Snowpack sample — Loveland Pass, Silver Plume, Colorado, USA (2/11/26, 12:00 PM MST)
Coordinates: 39.663, -105.886
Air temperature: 35 °F
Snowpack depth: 82 cm
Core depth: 10 cm
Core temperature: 17.6 °F
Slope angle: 13°, slope face: 12°
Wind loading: high
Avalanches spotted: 1
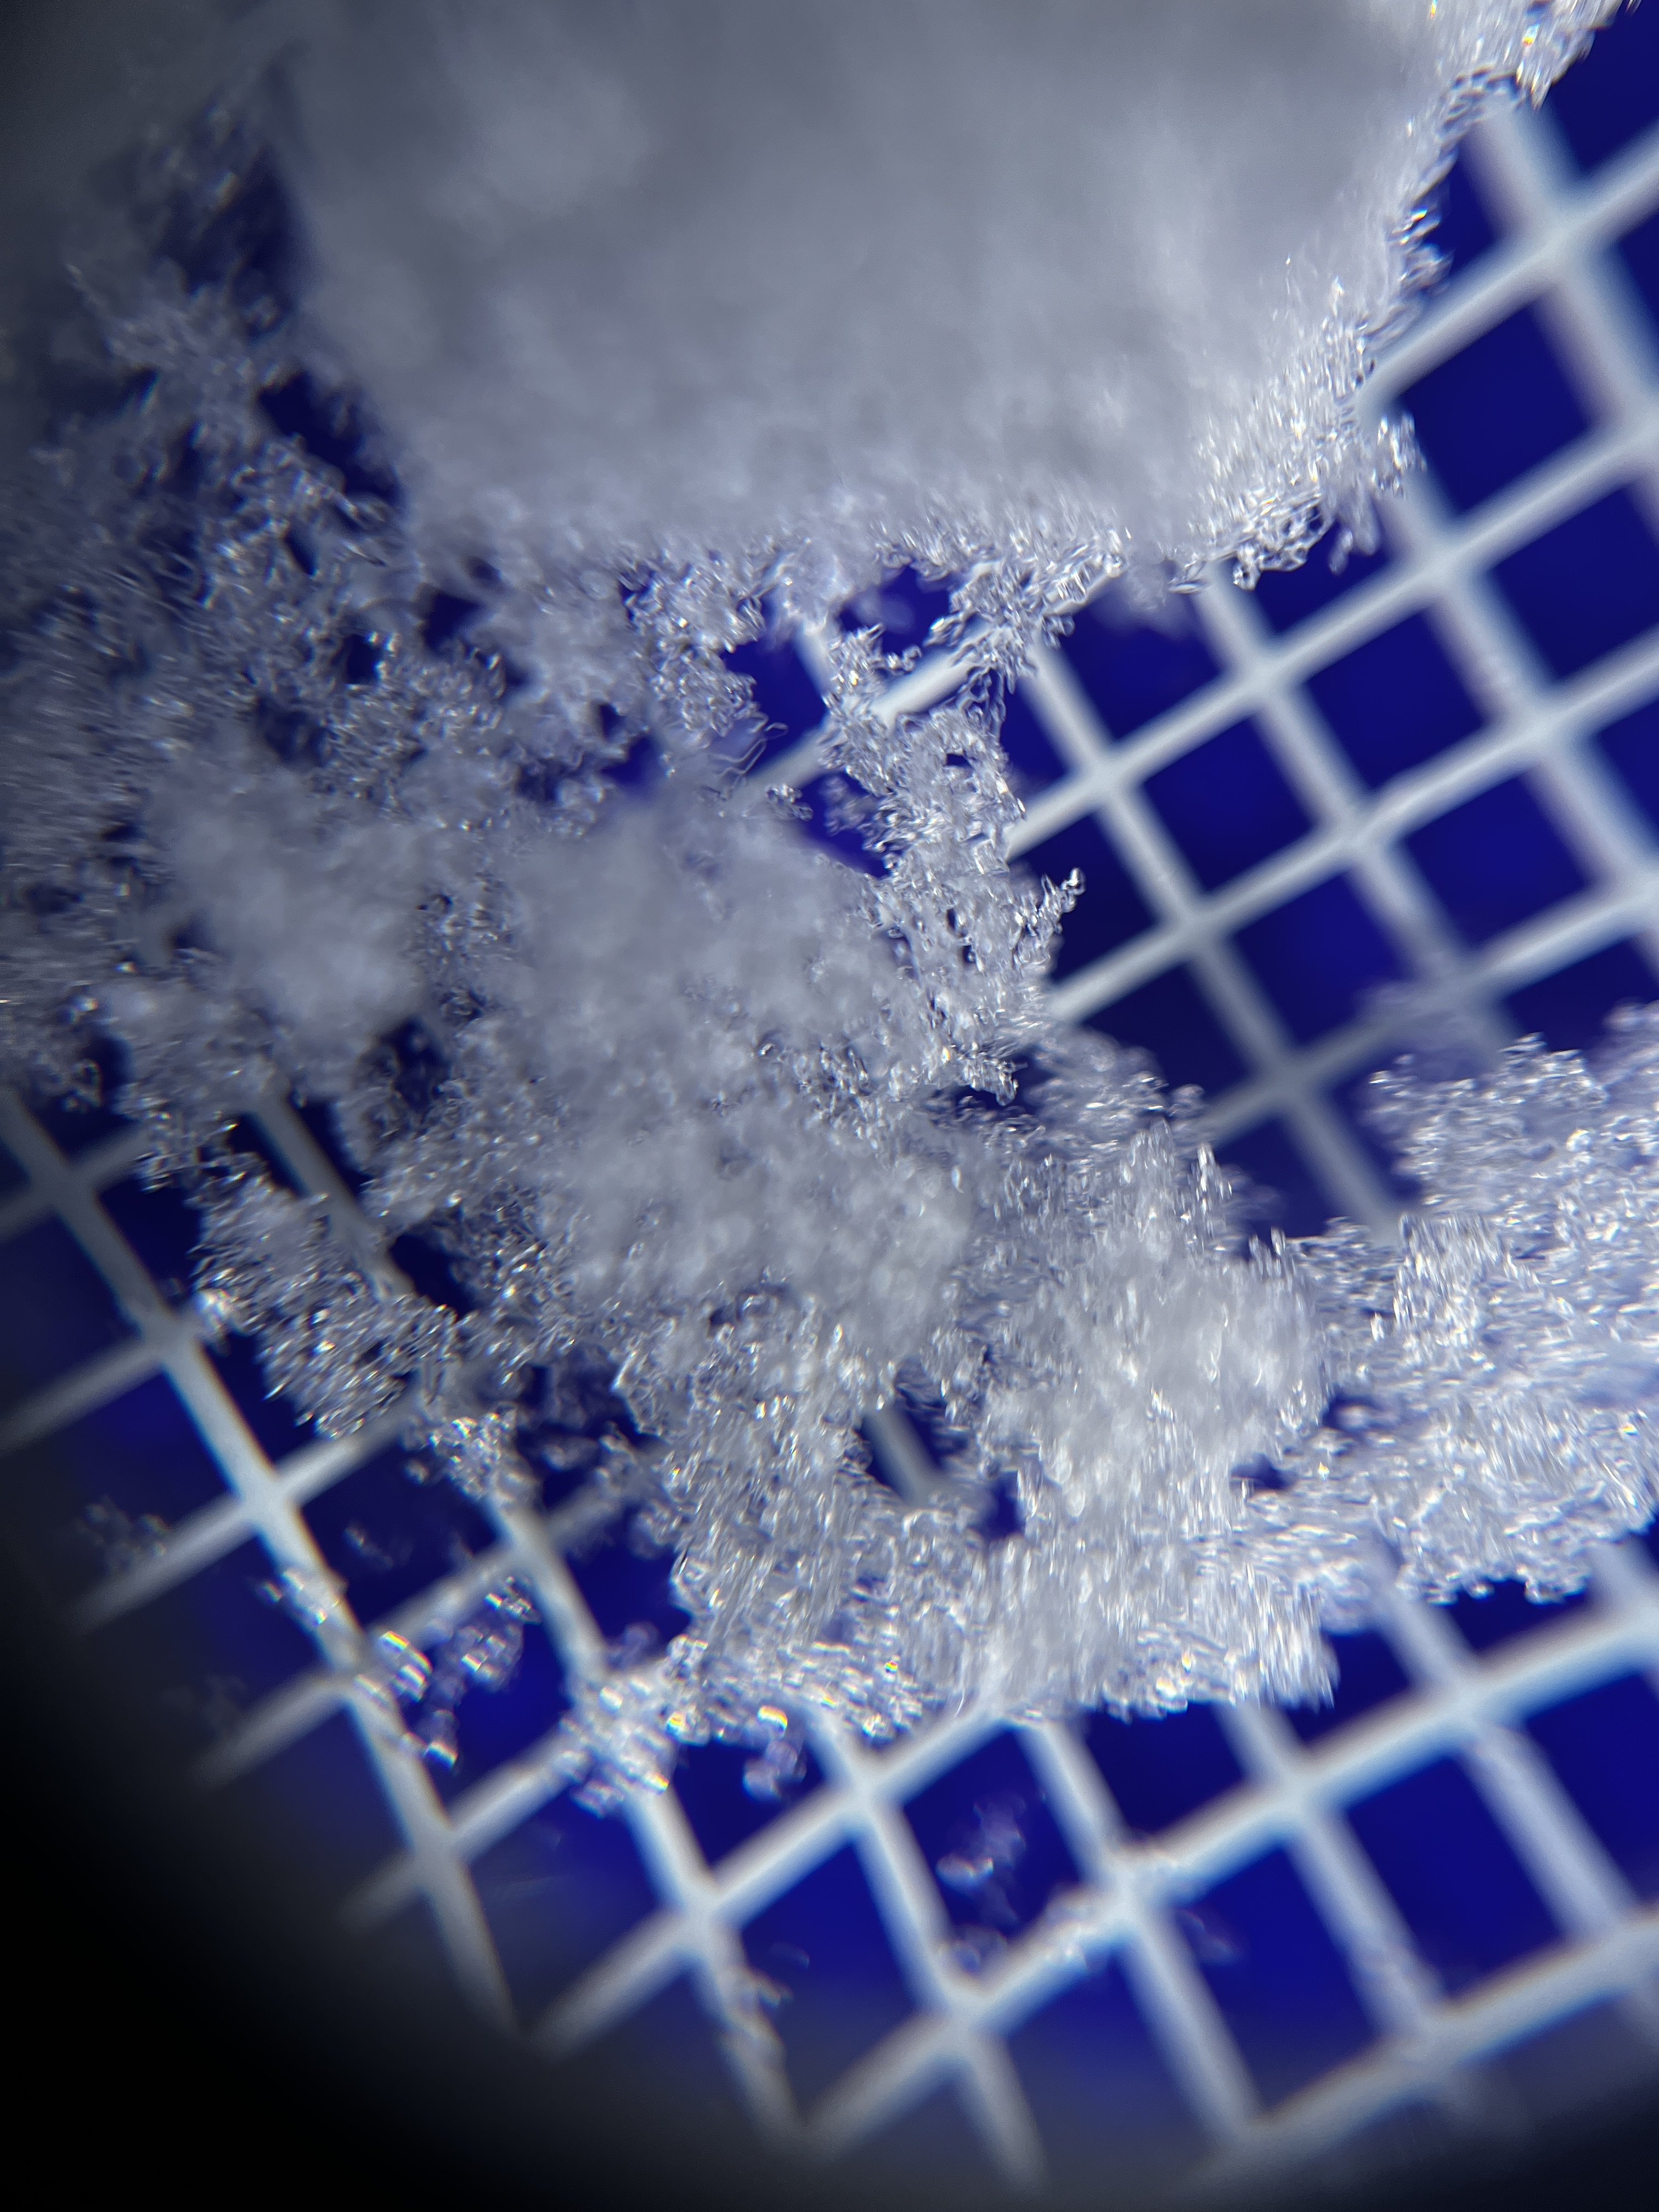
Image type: magnified_profile
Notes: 1 small avalanche spotted on the north side of the bowl, lots of wind loading